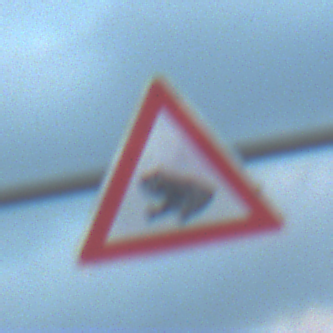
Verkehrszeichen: AmphibienwanderungRechts
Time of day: SunriseSunset
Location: Outdoor (Beach)
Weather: PartlyCloudy
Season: NotSpecified
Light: Natural